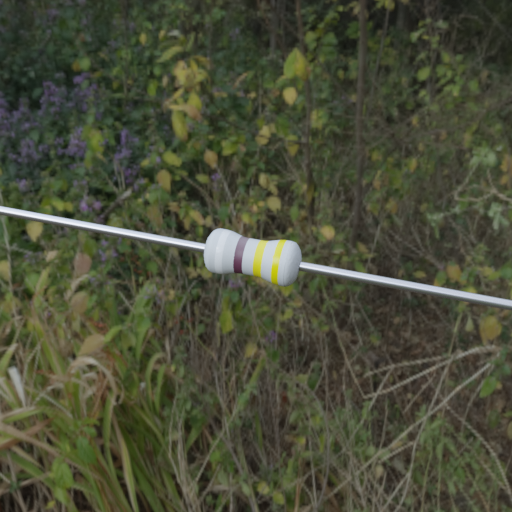
Resistor colour bands (in order): white, brown, yellow, yellow